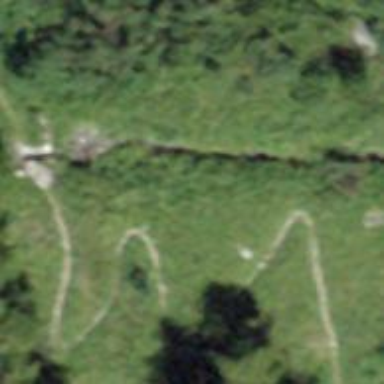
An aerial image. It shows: Path.